Question: Creating a new MVC5 project, what should I know before choosing between the two templates: "MVC" and "Single Page Application"? What are the key differences?

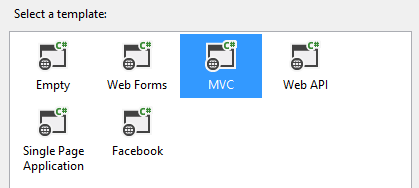
Answer: Although you have not provided enough information for a full assessment, most likely you want to use the regular MVC Template.
-
-
So the choice is quite easy. Unless you are planning to build a SPA using KnockoutJS, go with the regular template.